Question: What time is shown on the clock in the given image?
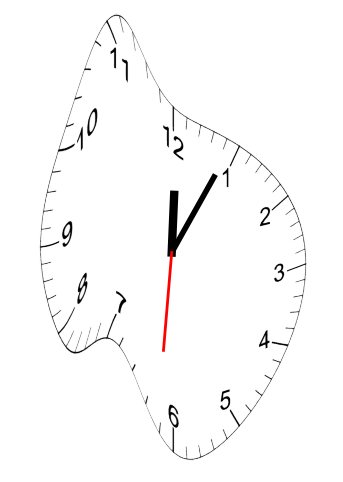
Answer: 12:04:31